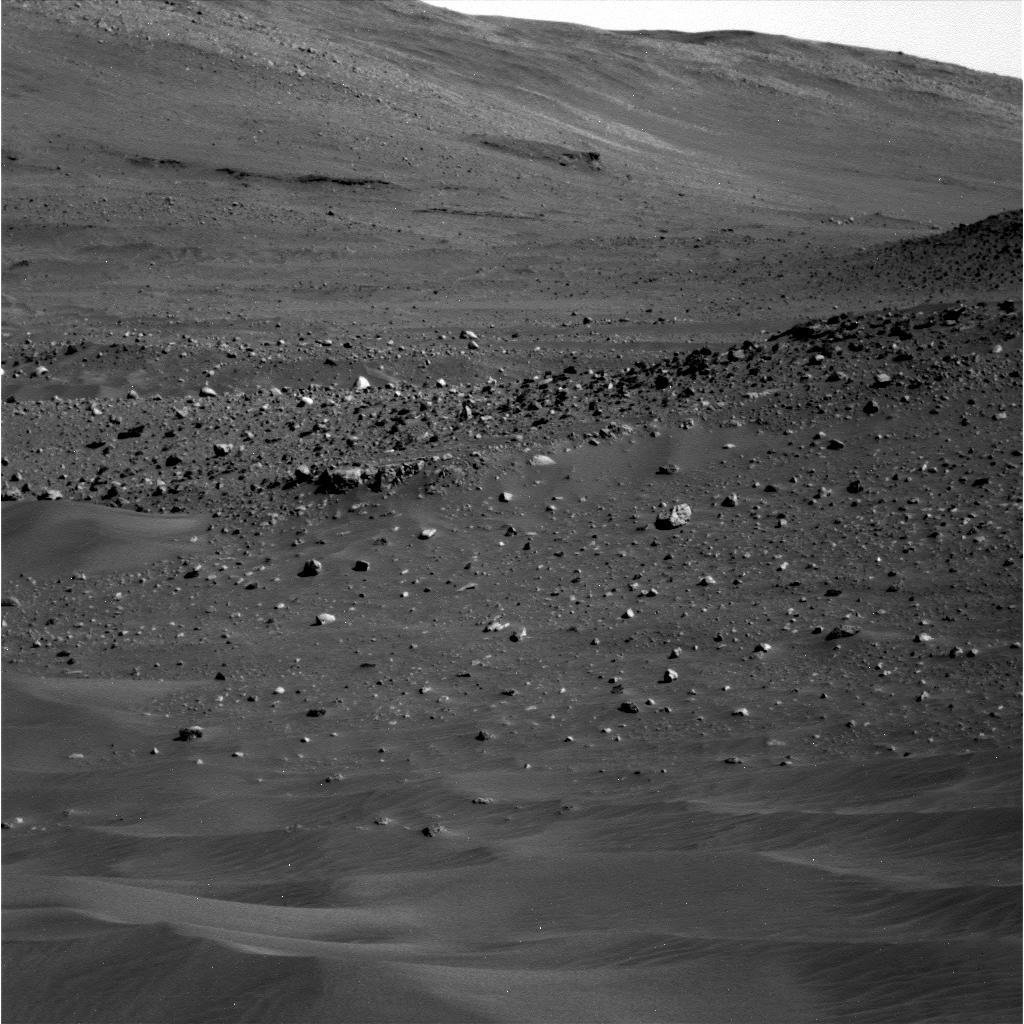
Terrain classes present: Gravel / Sand / Soil, Sky / Distant Mountains